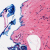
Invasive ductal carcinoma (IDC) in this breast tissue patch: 0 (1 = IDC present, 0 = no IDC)